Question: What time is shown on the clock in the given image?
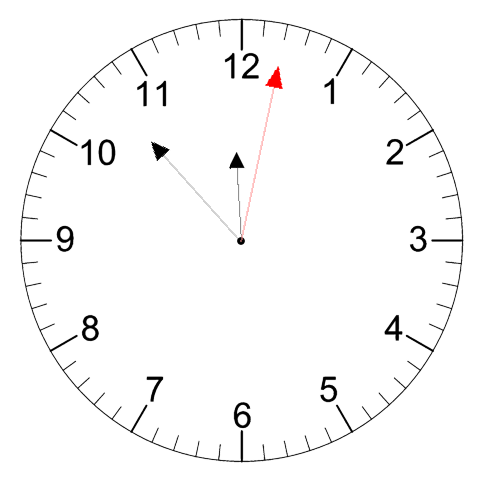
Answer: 11:53:02